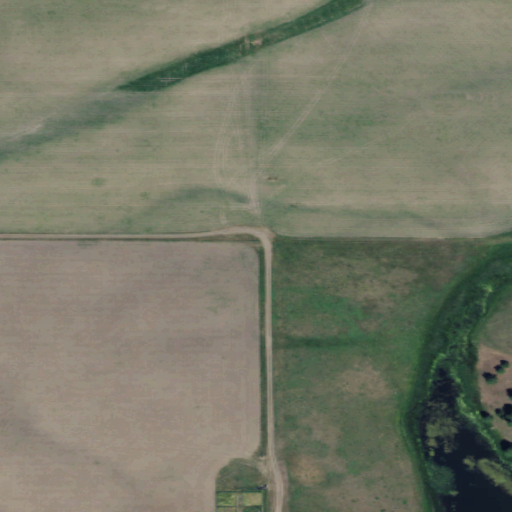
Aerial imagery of plain(s) in Washington named Grouse Flat containing shrub, grassland, pasture, and evergreen forest